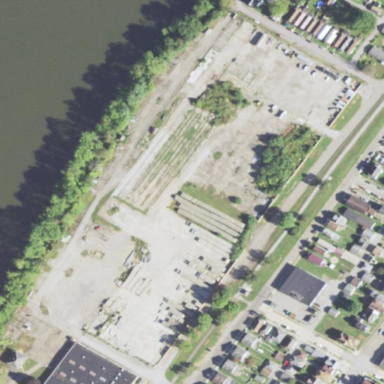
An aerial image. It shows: Brownfield site.